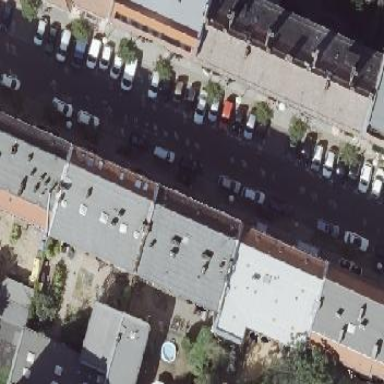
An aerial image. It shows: Saltbox-roofed apartment building.